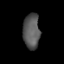
Tissue: lung
Cell type: Epithelial cells
Senescence score: 0.2154
Nuclear area (px): 576
Mean DAPI intensity: 87.411